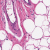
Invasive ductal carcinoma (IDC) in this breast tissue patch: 0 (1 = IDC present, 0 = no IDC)